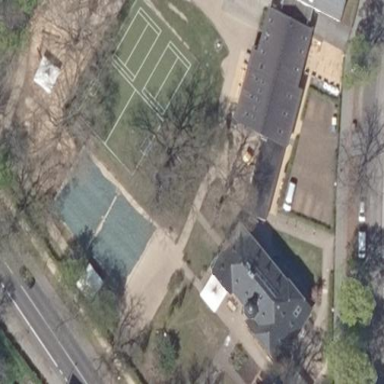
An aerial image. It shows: School with surrounding fence.